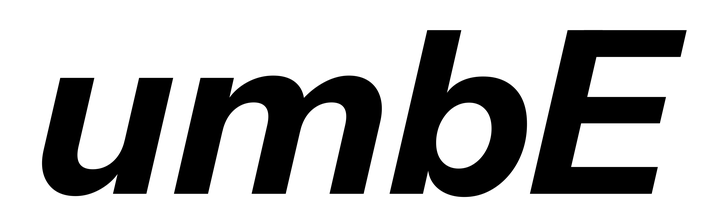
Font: InstrumentSans-Italic_Bold_Italic